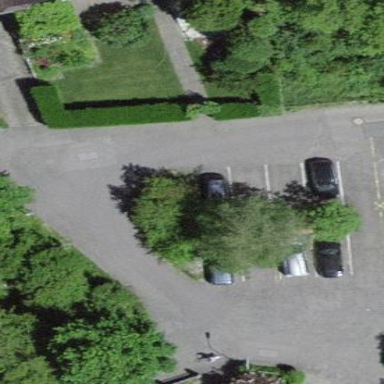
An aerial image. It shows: Parking available on the street side.